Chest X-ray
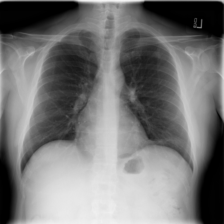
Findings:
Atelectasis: negative
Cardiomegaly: negative
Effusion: negative
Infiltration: negative
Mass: negative
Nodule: negative
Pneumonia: negative
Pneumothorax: negative
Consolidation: negative
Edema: negative
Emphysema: negative
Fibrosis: negative
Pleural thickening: negative
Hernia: negative